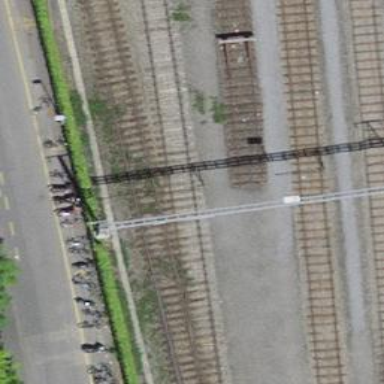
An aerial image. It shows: Railway buffer stop.